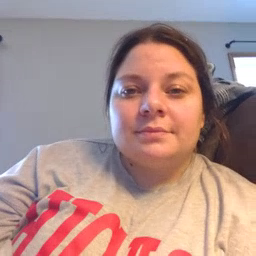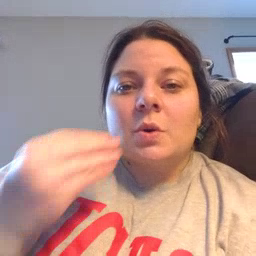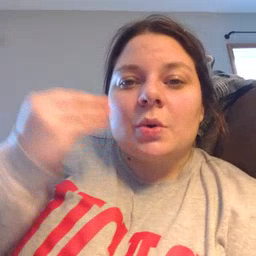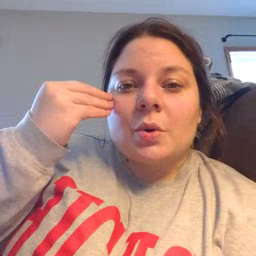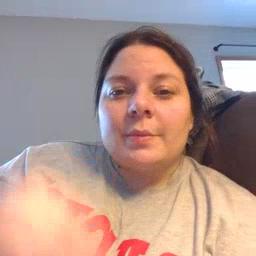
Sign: home